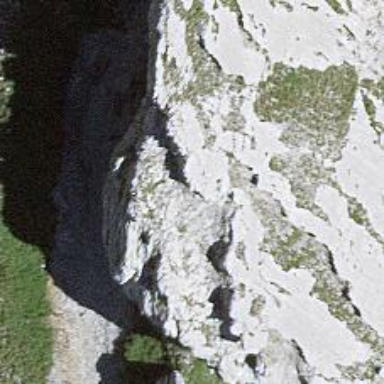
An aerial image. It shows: Natural cliff.